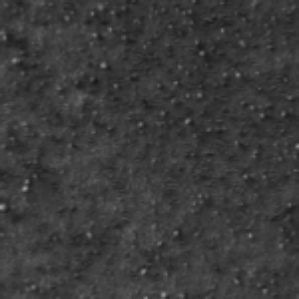
Label: frost